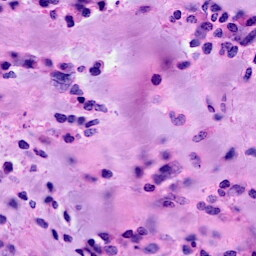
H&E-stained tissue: Breast